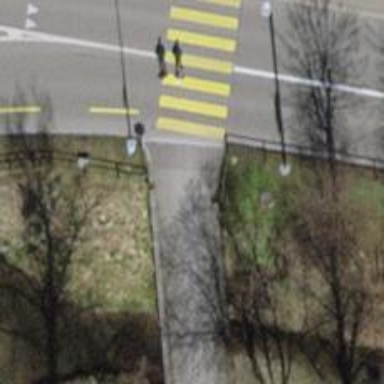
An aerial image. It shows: Cycleway.